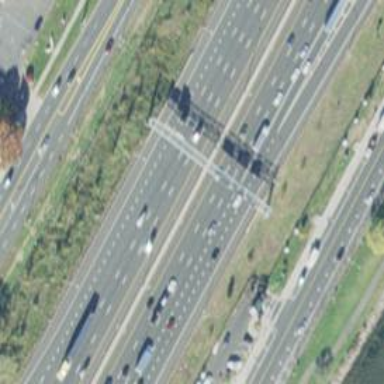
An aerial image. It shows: Motorway junction.